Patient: sex M, age 23
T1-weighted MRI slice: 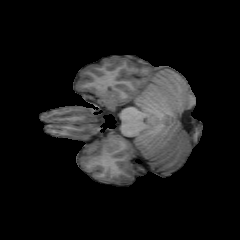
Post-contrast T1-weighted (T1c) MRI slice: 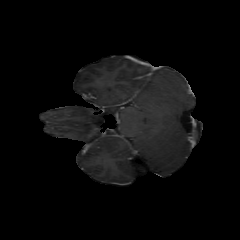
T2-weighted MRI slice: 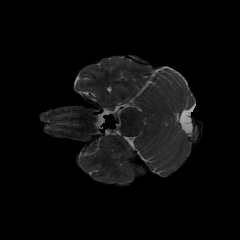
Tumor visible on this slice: no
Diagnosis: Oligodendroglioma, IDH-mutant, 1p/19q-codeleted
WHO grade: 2